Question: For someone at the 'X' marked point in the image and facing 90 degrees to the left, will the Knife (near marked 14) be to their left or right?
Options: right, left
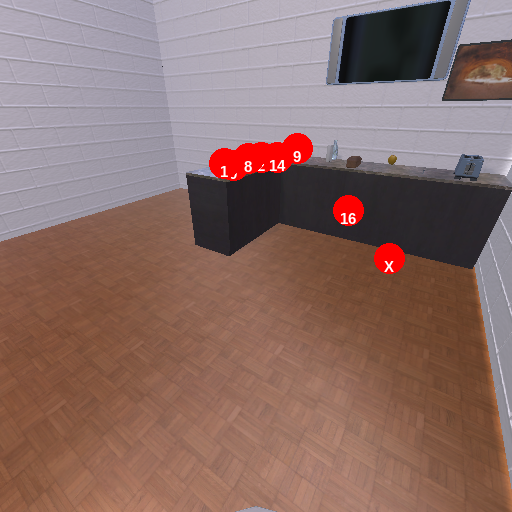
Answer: right